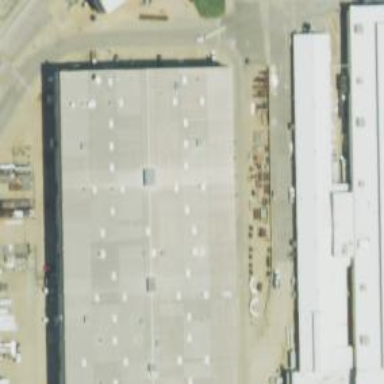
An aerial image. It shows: Manufacturing building.